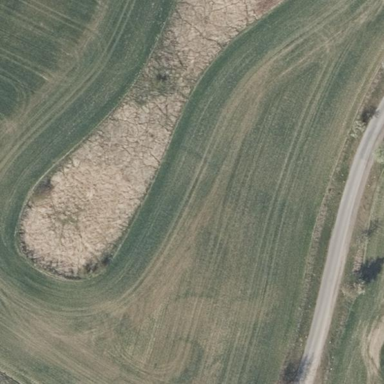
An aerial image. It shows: Area covered with grass.